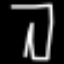
Label: pants